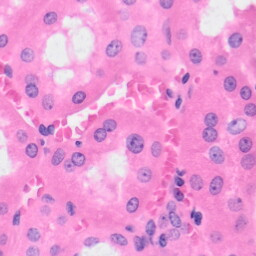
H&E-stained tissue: Kidney